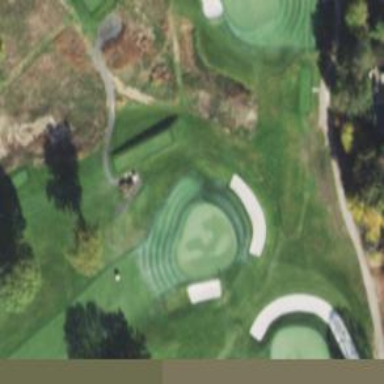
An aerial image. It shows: Golf tee.